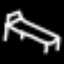
Label: bed